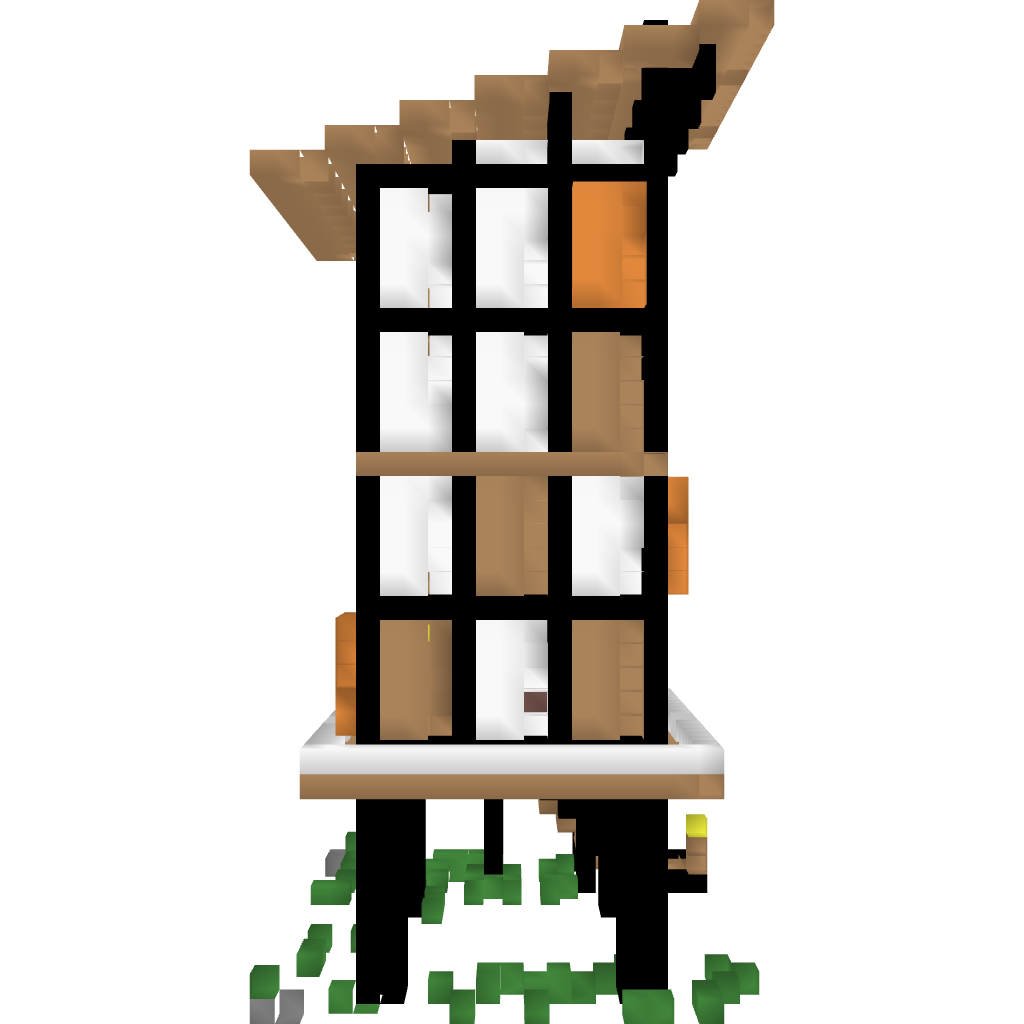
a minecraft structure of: High Stand Modern House high quality